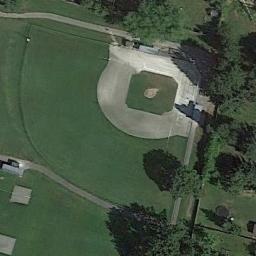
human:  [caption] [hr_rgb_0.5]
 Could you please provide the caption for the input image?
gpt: The baseball field is surrounded by trees .

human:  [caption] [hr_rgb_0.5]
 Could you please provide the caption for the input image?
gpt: There is a baseball diamond in the grass along the roads with some trees .

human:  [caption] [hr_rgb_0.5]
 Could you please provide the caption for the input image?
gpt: A baseball diamond surrounded by some trees .

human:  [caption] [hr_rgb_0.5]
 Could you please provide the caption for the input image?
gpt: A baseball diamond is in the middle of grass next to some trees .

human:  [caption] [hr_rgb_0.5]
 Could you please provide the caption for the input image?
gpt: Many trees are near the baseball diamond .